Question: I want to show a special character.
I found this <URL>.
let's take for example this char :

2 questions )
- how can I convert '&darr;' , '&#8595;' to '\u____'unicode char ? ( c#)- When should I use '&darr;' vs '&#8595;'
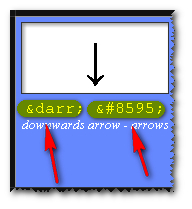
Answer: You can use:
'''
System.Net.WebUtility.HtmlDecode("|")
System.Net.WebUtility.HtmlDecode("|")
'''
The above is .NET 4.0 and above, for prior versions, use 'System.Web.HttpUtility'.
Both will produce a string containing '|'.
You can take this string, get the first (and only) character from it - this will be a C#, UTF16 character.
I would suggest using '|' instead of the numeric character reference if you must use character references, as it is more readable. If you can use the '|' directly, that is best.